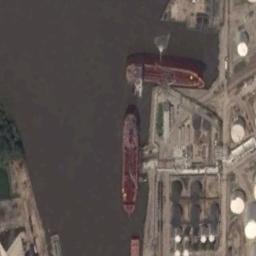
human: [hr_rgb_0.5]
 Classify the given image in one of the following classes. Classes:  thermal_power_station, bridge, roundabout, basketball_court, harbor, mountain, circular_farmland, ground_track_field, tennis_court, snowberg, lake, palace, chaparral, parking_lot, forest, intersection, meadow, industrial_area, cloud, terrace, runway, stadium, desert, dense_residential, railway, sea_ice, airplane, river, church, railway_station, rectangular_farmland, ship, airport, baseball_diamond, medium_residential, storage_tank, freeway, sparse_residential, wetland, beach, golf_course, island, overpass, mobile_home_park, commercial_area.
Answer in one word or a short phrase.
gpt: ship